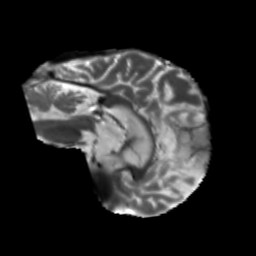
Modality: T2w
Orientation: sagittal
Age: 58
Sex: male
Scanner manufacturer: siemens
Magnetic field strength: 3 T
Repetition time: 5.25 s
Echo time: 0.08 s